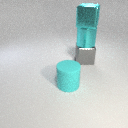
large gray metal cube below large cyan metal cylinder